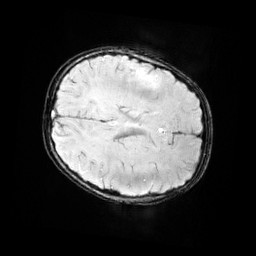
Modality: SWI
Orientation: axial
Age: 11
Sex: female
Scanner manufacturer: siemens
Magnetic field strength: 3 T
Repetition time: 0.027 s
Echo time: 0.02 s